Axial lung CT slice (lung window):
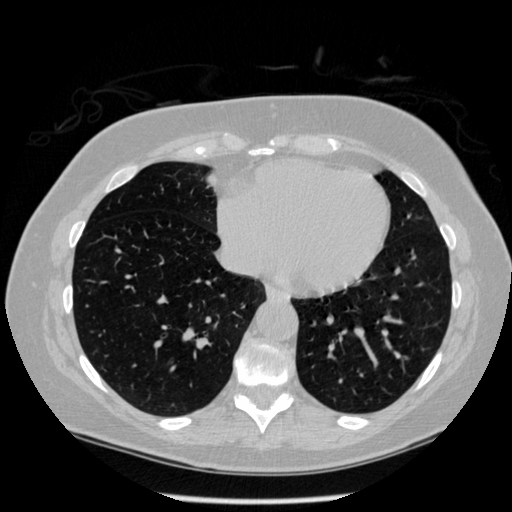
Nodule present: no